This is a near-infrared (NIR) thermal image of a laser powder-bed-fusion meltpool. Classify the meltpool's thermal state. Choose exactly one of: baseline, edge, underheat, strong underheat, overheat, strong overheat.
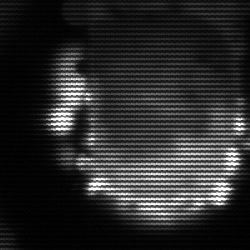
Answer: baseline